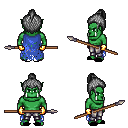
a pixel art fantasy rpg character, male body template, orc, green skin, blue tattered cape, metal pants, gray short topknot hairstyle, gold gloves, black slippers, spear, four views (front, back, left, right), 2x2 character sprite sheet, small pixel art, hard edges, no anti-aliasing